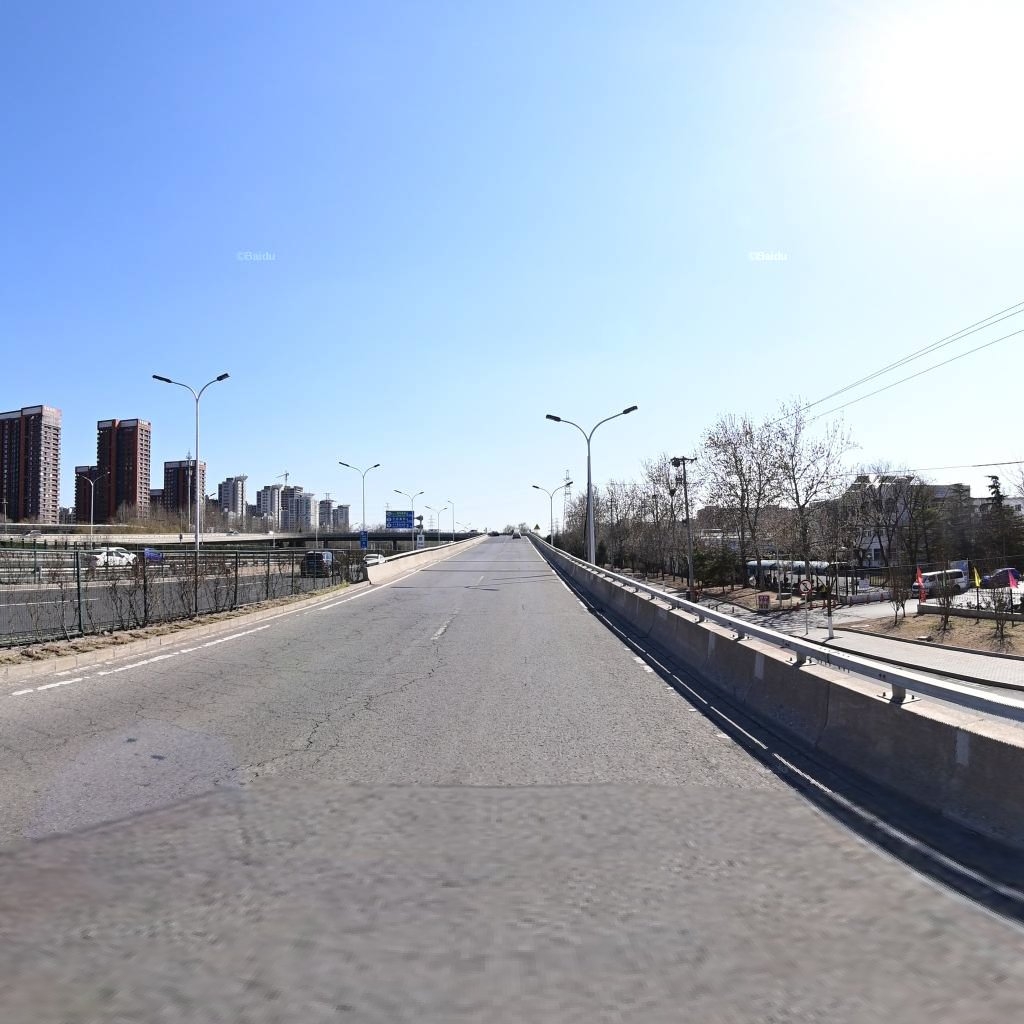
Region: Chaoyang
Road damage annotations: alligator crack